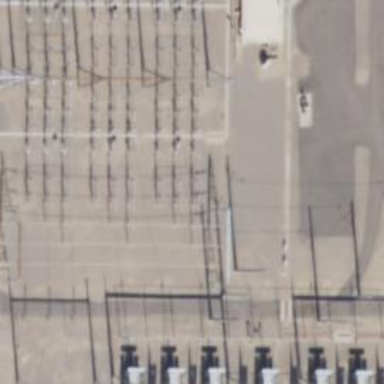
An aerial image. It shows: Switch for power supply.